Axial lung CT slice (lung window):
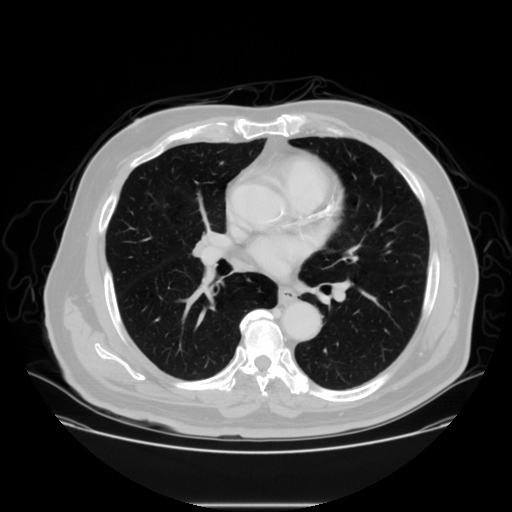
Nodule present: no